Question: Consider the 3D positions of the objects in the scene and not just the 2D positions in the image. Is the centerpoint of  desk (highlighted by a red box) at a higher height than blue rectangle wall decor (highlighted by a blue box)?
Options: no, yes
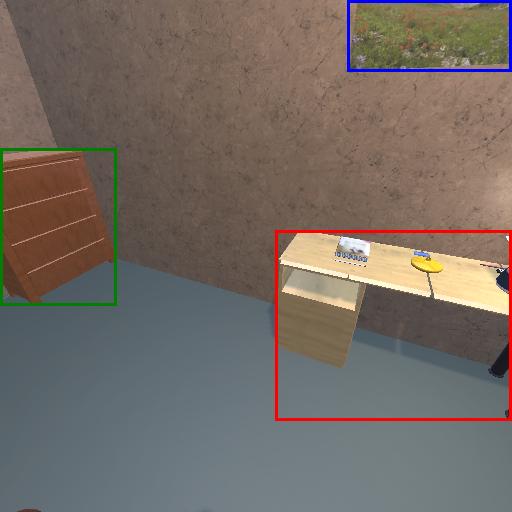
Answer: no